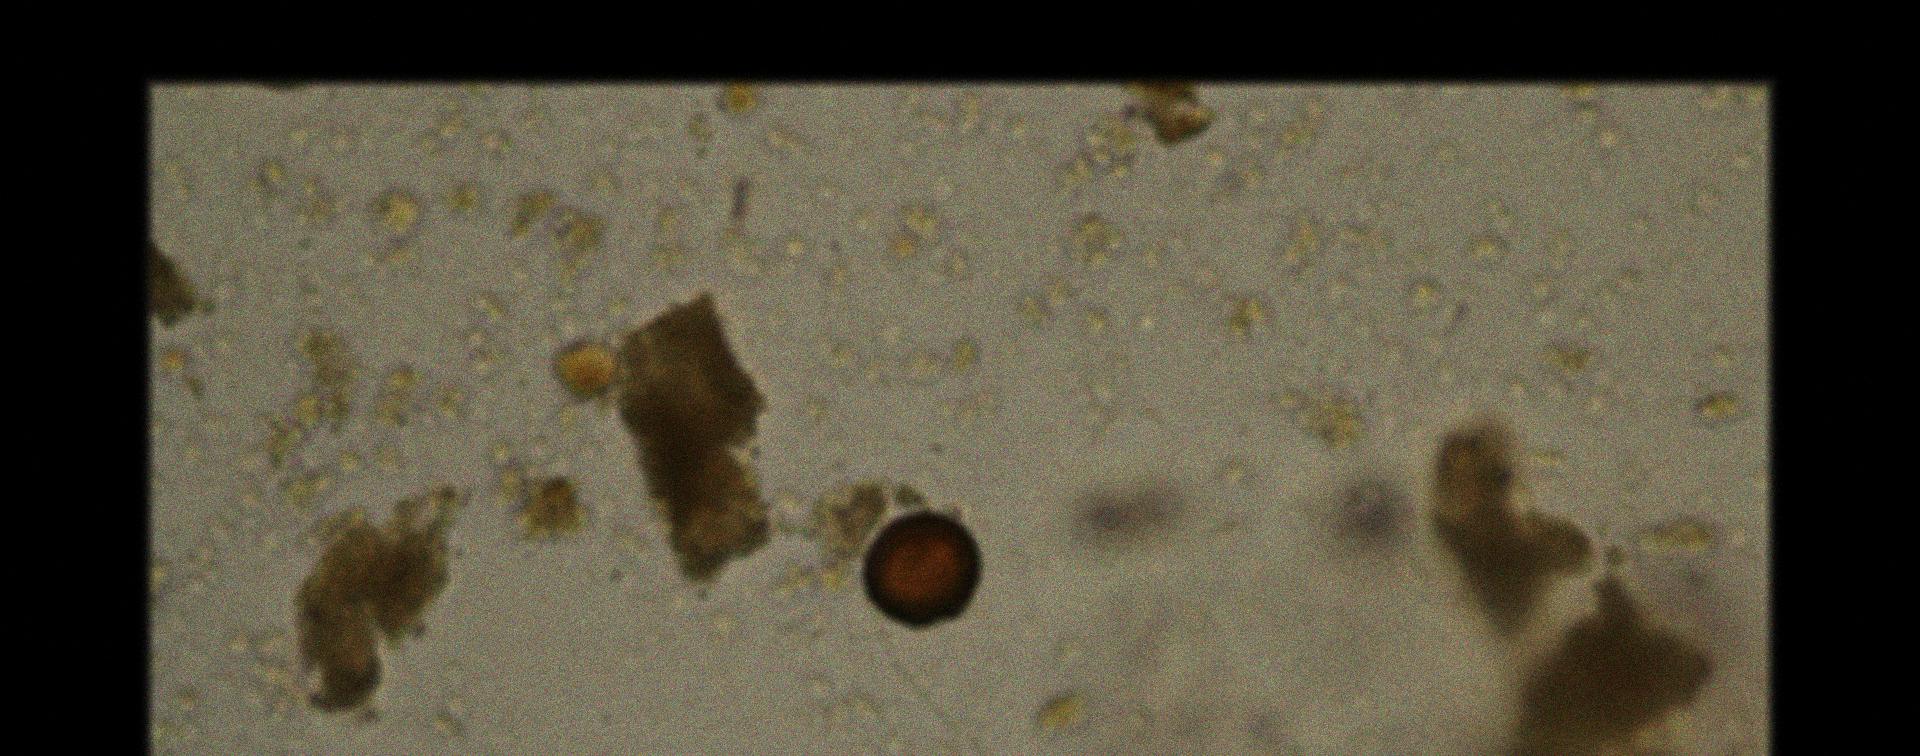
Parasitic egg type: Taenia spp. egg